Question: I am making a diagram that should show states in a timeline like diagram. I figured that the best fit for it would be horizontal bar diagram, I added data like this:
'''
series: [{
data: [?],
name: 'state1'
}, {
data: [?],
name: 'state2'
}, {
data: [?],
name: 'state3'
}, {
data: [?],
name: 'state1'
}, {
....
}, {
data: [?],
name: 'state1'
}]
'''
Here's what I'v got:

The chart looks like what I need, but I need to somehow group legends, for example this case there should be only 3 legends: state1, state2, state3.
How can I achieve something like this?
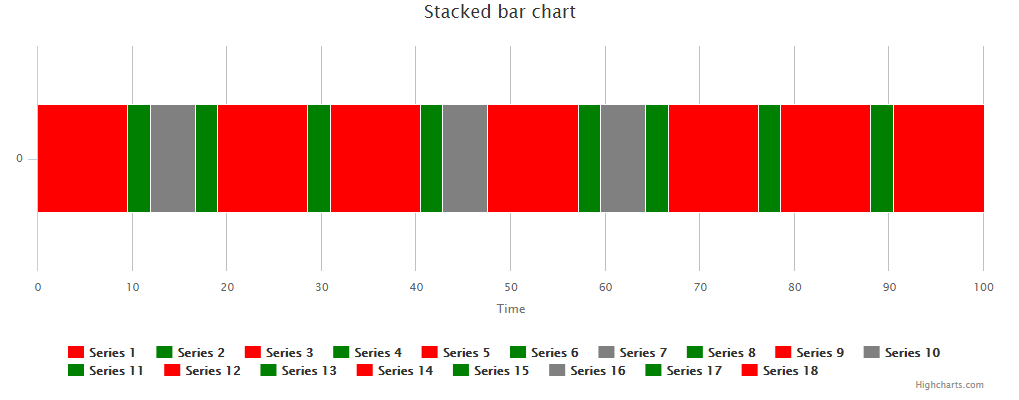
Answer: I would suggest a different approach, using the column range series type.
This way you can do this with only three series, with a data point for each time slot, rather than a series for each time slot. This saves from having to manipulate the legend or fake other series level actions.
This is an 'example' I did for an earlier question that demonstrates the method (with only two states):
- <URL>
can easily be adapted to use a datetime axis as well, which it seems you might be going for.